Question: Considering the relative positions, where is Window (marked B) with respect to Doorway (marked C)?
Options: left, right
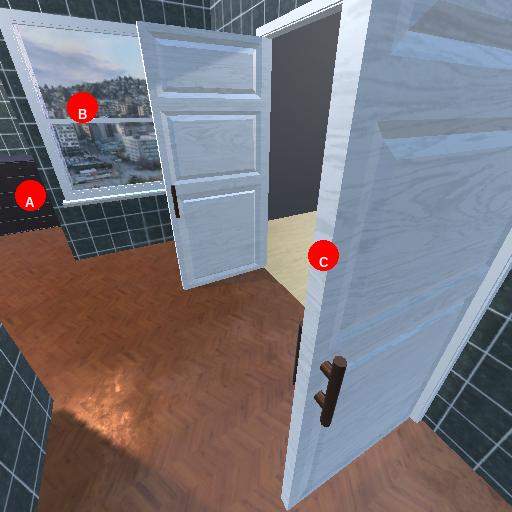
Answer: left